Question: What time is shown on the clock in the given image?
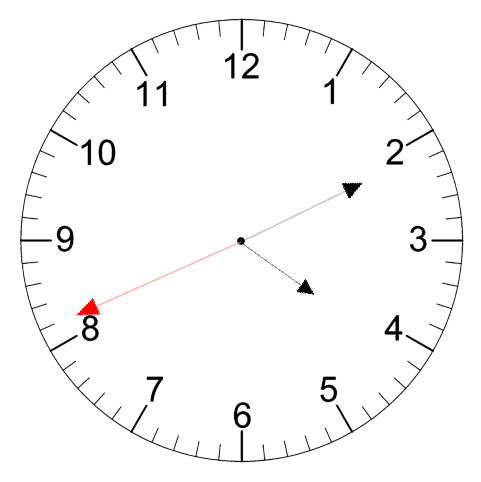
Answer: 04:10:41